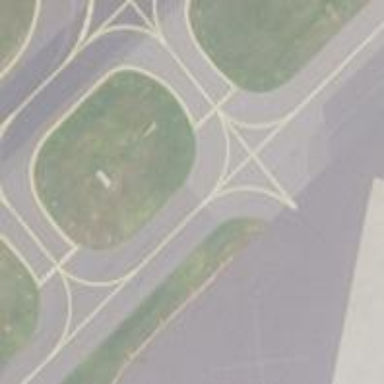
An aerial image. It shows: View of taxiway at the airport.